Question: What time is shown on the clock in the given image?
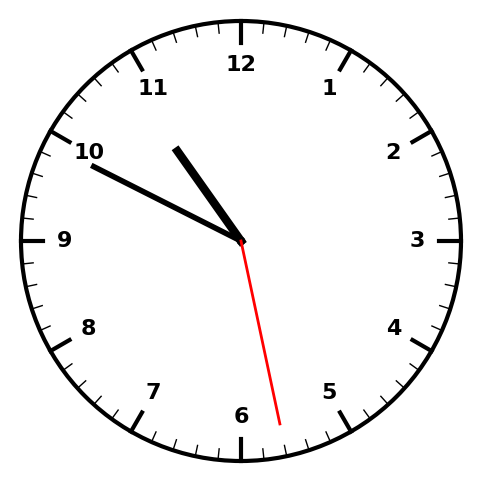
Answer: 10:49:28